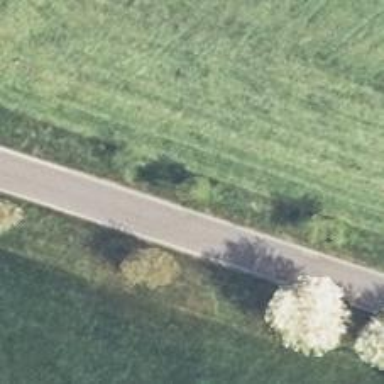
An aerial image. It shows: Deciduous broadleaved tree.